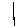
Label: line